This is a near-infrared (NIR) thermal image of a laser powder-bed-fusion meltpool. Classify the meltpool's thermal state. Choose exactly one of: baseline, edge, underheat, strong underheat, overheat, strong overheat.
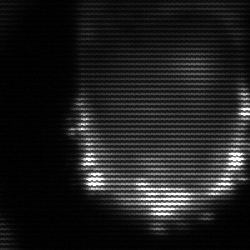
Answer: baseline